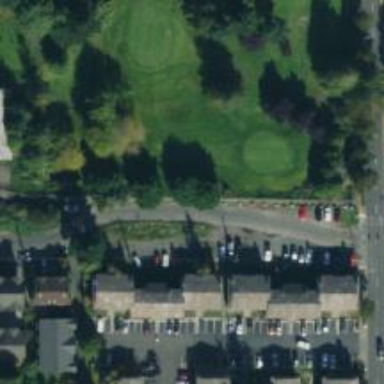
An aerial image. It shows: View of golf hole.